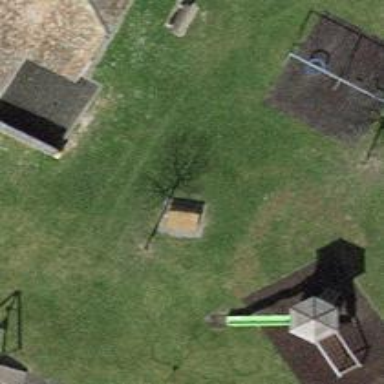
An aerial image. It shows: Picnic table located in leisure land area.